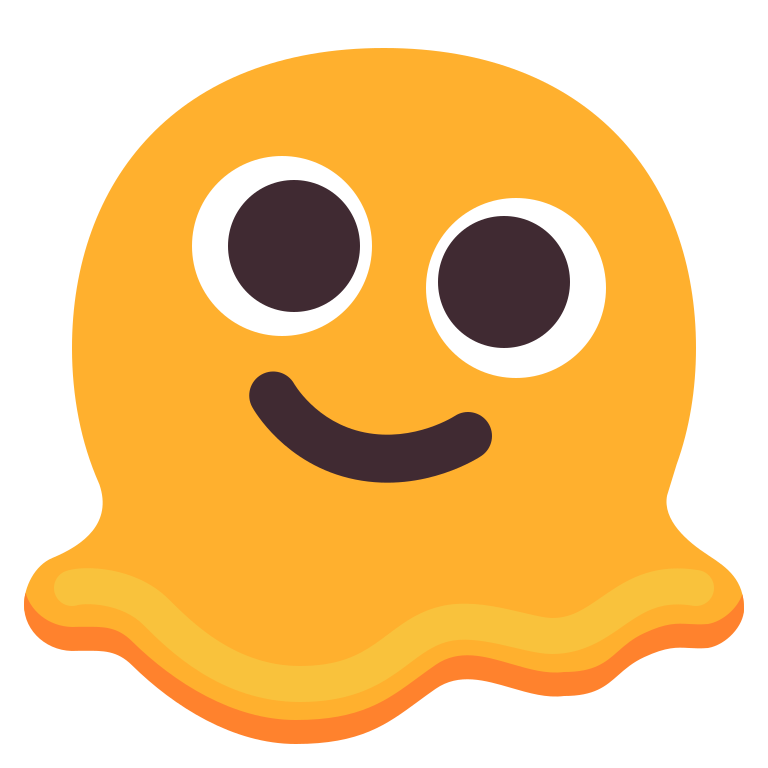
melting face flat